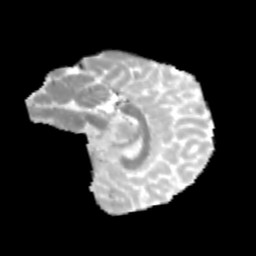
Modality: MD
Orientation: sagittal
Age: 13
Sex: female
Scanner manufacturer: siemens
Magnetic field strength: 3 T
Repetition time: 3.8 s
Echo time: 0.07 s